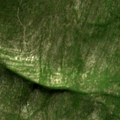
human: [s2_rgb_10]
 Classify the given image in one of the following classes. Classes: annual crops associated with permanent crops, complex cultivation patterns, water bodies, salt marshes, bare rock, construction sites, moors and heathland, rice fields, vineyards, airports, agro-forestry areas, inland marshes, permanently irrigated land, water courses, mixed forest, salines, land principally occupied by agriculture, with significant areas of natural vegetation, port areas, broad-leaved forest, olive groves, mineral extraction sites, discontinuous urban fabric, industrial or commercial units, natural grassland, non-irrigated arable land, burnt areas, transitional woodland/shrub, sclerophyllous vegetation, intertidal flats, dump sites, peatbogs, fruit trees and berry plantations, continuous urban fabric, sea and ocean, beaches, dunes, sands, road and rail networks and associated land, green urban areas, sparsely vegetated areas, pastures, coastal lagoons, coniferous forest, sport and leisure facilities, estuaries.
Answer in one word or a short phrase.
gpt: sclerophyllous vegetation